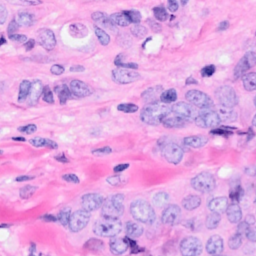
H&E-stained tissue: Breast